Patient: sex F, age 67
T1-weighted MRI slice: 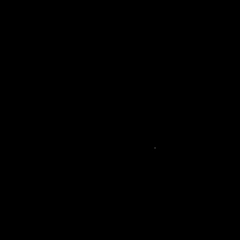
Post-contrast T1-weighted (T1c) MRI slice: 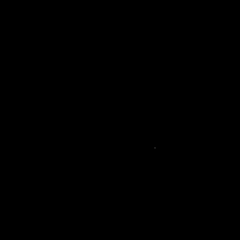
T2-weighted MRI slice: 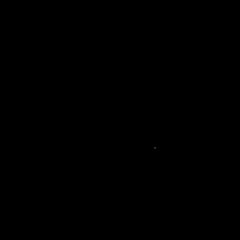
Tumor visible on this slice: no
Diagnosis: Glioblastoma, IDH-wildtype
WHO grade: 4